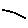
Label: line